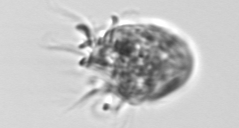
Label: Strombidium_morphotype1